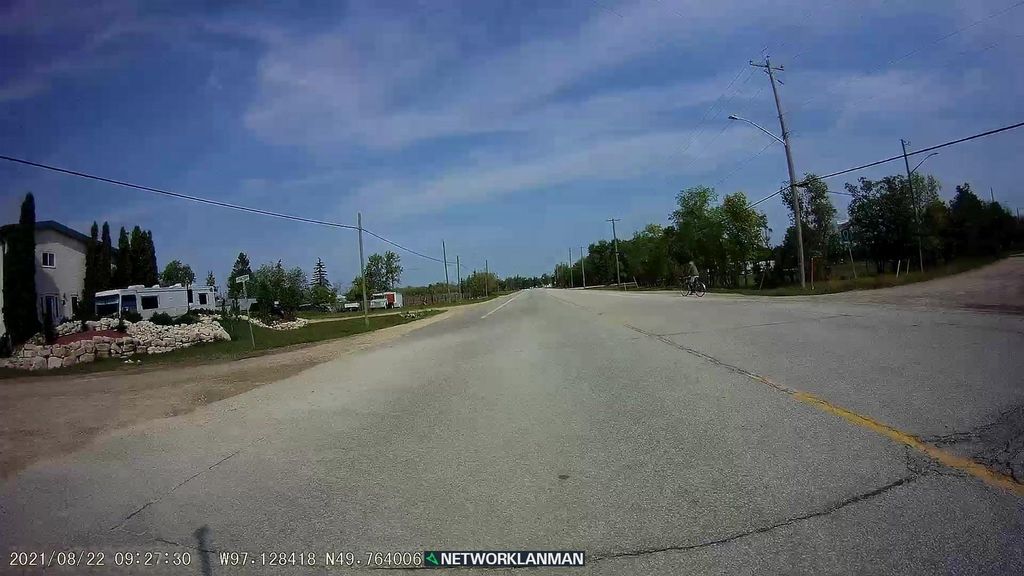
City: winnipeg